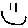
Label: smiley face